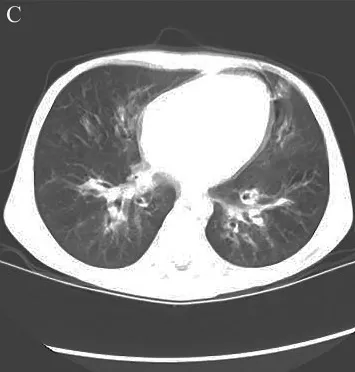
The images of CT and bronchoscopy in 2016. Mild bilateral bronchiectasis.
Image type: radiology (ct)